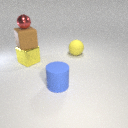
large blue rubber cylinder to the left of large yellow rubber sphere